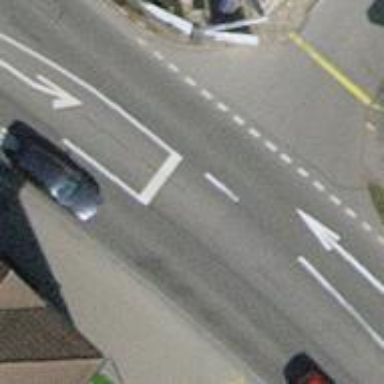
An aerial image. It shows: Secondary road with asphalt surface and no sidewalk.